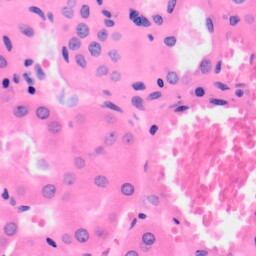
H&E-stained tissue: Kidney